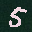
Label: 5